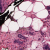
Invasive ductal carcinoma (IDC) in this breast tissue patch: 0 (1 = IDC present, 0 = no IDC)